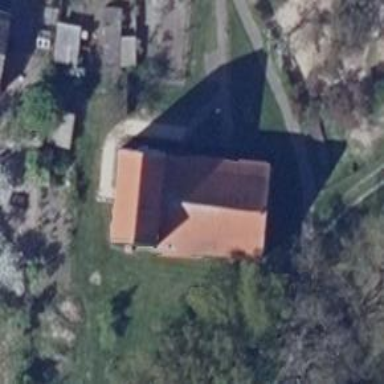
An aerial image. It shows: Place of worship.